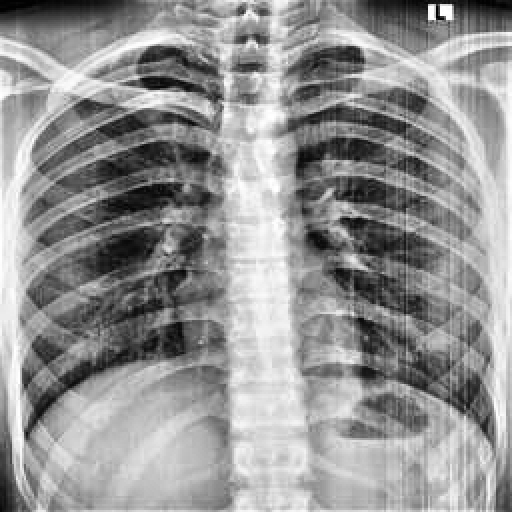
Finding: NORMAL